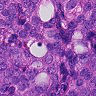
Metastatic tissue present: yes